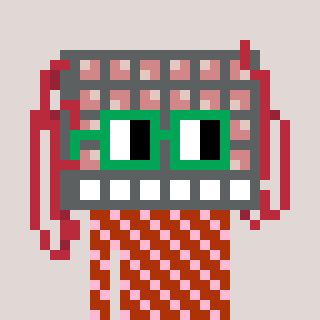
a pixel art character with square green glasses, a turing-shaped head and a hotbrown-colored body on a warm background